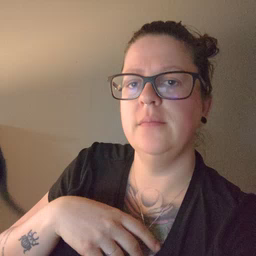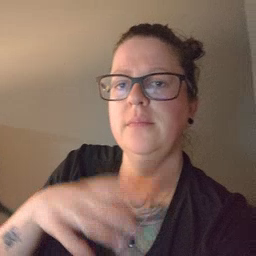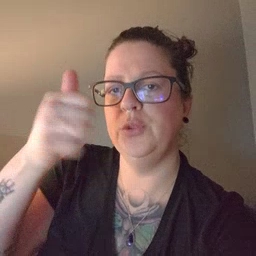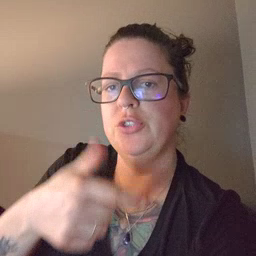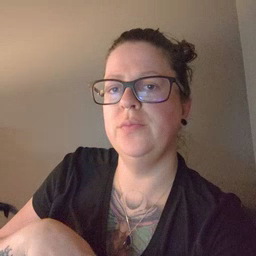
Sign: brother